Question: I am trying to follow a ruby on rails scaffold example.
I am using 'ruby version: 2.1.5' with 'rails version : 4.1.8'
I have used this command:
'''
rails generate scaffold User name:string email:string
'''
This worked fine - I can run the example which shows crud functionality to my generated scaffold. The examples I have been following advise to look at the model file generated. The ones in the examples seemed to have a value called attr_accessible - but for me this was not generated - I do not know why - it seems to be quite useful so you can easily see what is inside your model? My model looks like this:
'''
class User < ActiveRecord::Base
end
'''
I altered it to look like this :
'''
class User < ActiveRecord::Base
attr_accessible :name, :email
validates :name, :presence=>true
end
'''
and when I now visit localhost/users I get the error:

Can somebody please tell me how a generated model can be created with this attr_accessible line, and how I can add an example of validation to the model.
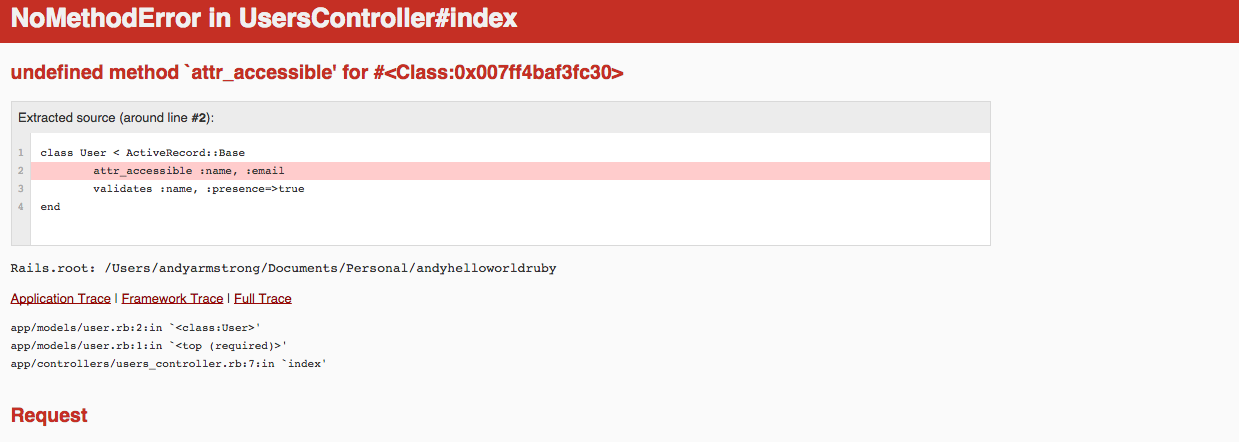
Answer: Rails 4 doesn't use 'attr_accessible'; it uses <URL>.
They both serve as a guard for mass assignment of 'params', often times used during form submissions.
The scaffold doesn't support automatically setting strong params as far as I'm aware, in part because people implement strong params white listing very differently.
A couple more links on Strong Params
- <URL>
To me this suggests whatever guide you're following is out of date.